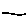
Label: line